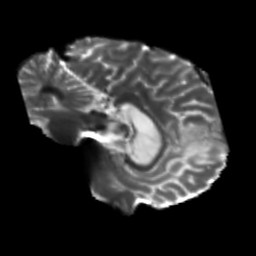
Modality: T2w
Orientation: sagittal
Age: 61
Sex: male
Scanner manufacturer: siemens
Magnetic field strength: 3 T
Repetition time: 5.25 s
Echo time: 0.08 s